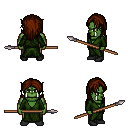
a pixel art fantasy rpg character, male body template, orc, green skin, green robe, robe skirt, brown long hairstyle, black shoes, spear, four views (front, back, left, right), 2x2 character sprite sheet, small pixel art, hard edges, no anti-aliasing